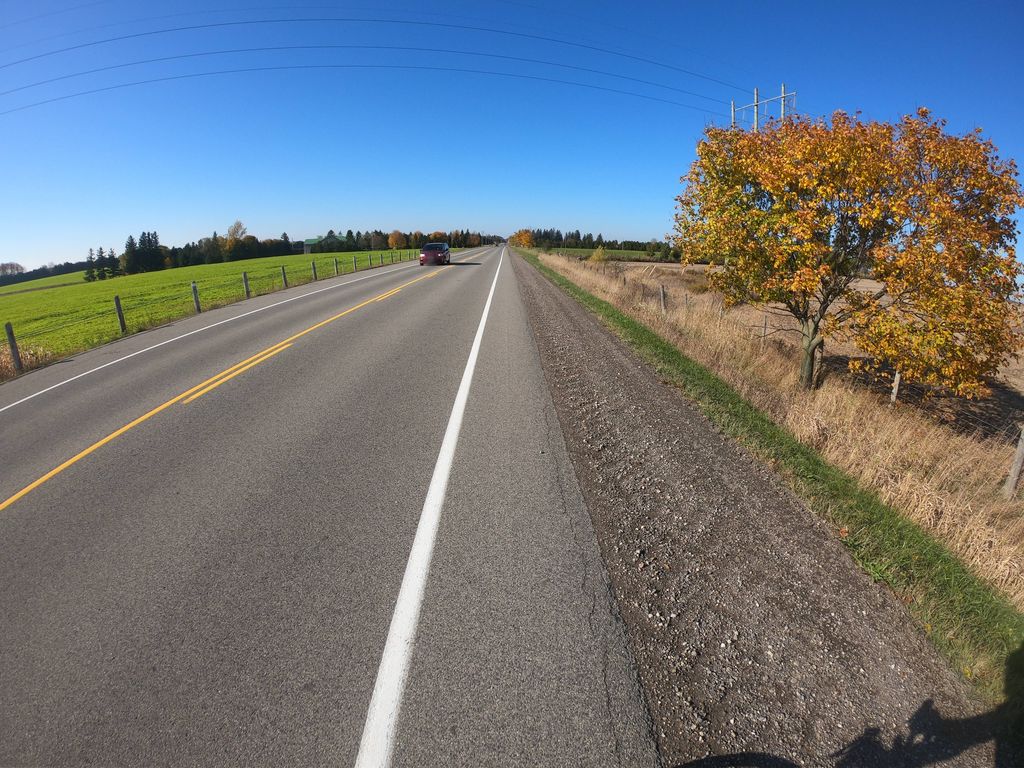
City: kitchener-waterloo